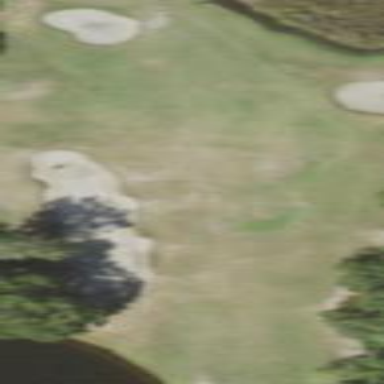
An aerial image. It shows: Grassy area designated as golf fairway.